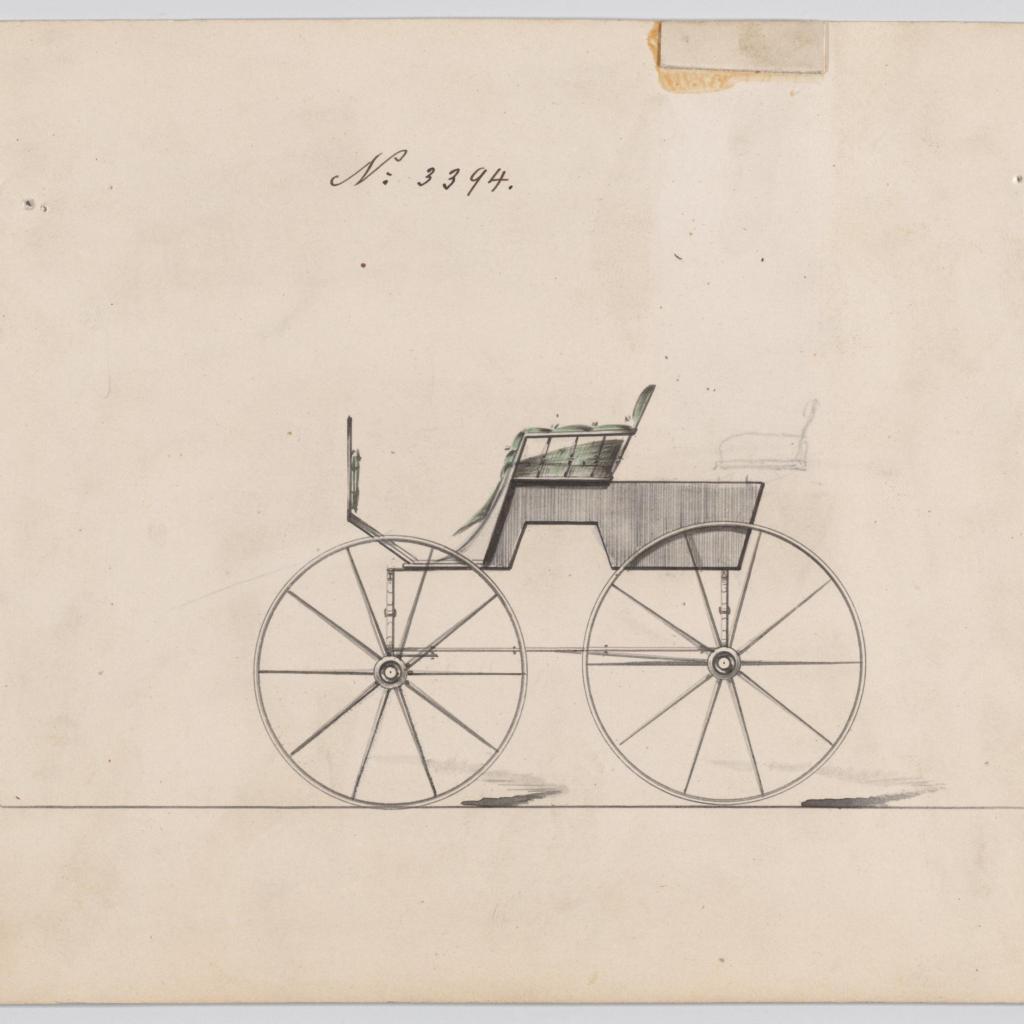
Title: Design for T-Cart, no. 3394
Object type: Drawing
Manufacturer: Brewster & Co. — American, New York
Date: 1878
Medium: Graphite, pen and black ink,watercolor and gouache with gum arabic
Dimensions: Sheet: 6 × 9 3/16 in. (15.2 × 23.3 cm)
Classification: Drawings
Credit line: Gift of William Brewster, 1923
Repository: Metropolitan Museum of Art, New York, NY